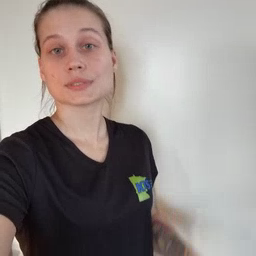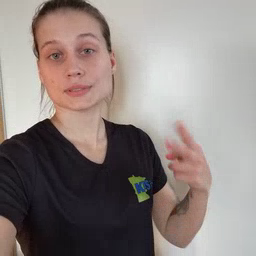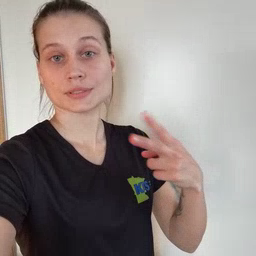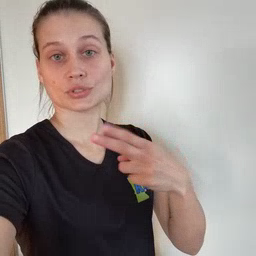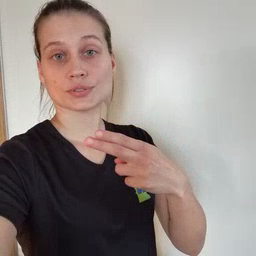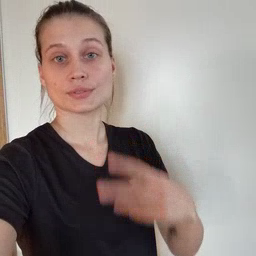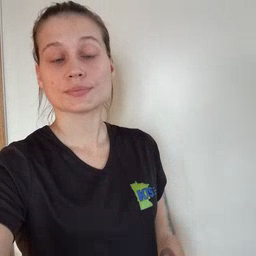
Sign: scissors